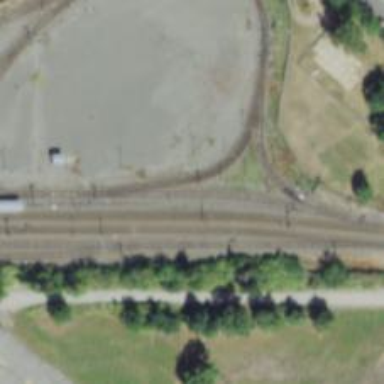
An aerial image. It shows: Light rail service yard with electrified contact lines.